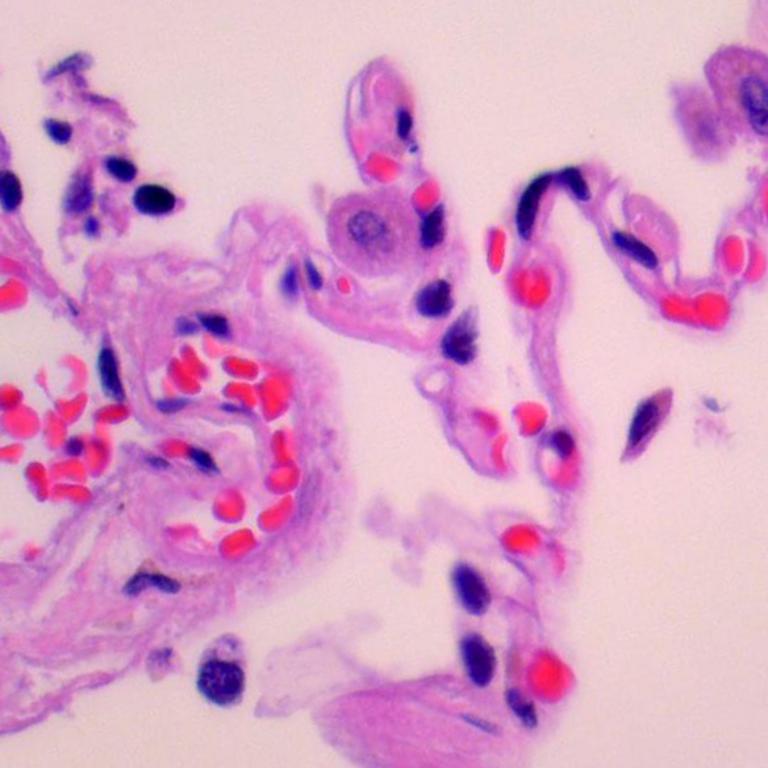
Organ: lung
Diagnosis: benign